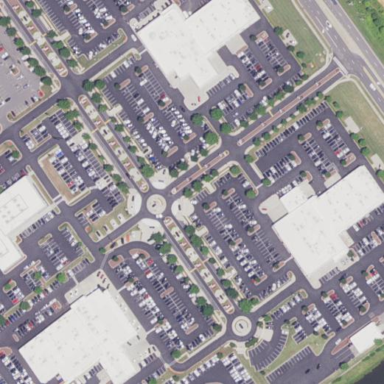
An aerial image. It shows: Retail area.